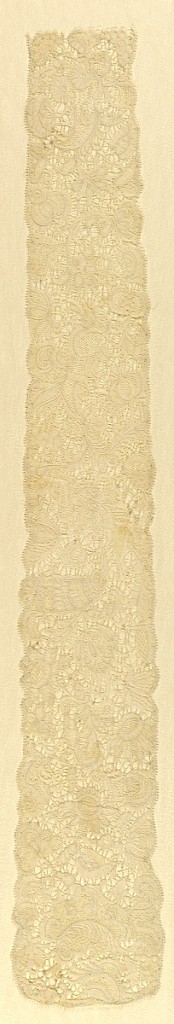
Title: Cap streamers
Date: early 18th century
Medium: linen Technique: bobbin lace, Brussels style
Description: Cap streamer  with a design of flowers, leaves and pomegranates. Irregularly scalloped edge and rectangular ends.